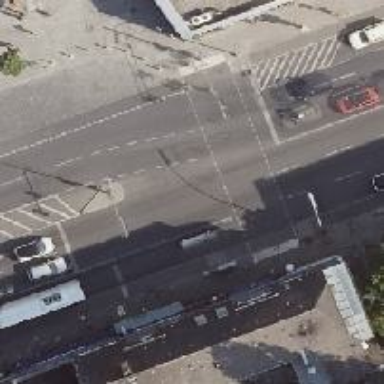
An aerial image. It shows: Pedestrian crossing with traffic signals.